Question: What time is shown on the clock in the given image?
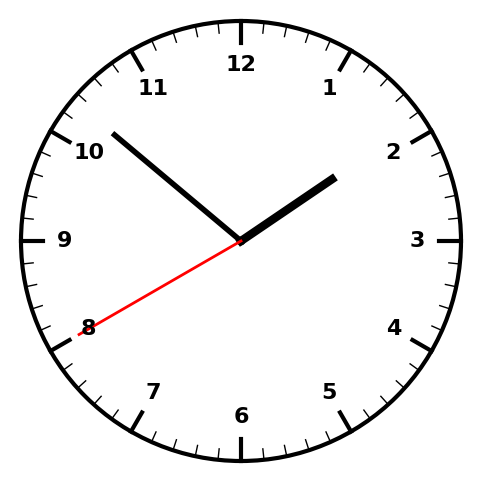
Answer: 01:51:40